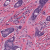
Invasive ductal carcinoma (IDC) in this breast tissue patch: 1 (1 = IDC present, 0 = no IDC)